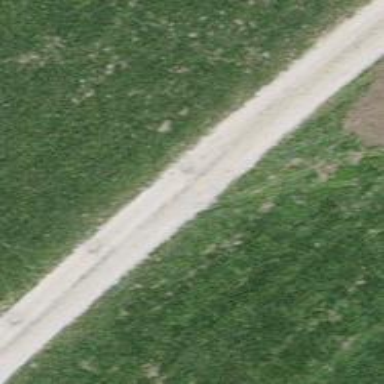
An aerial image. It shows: Unclassified road with gravel surface.